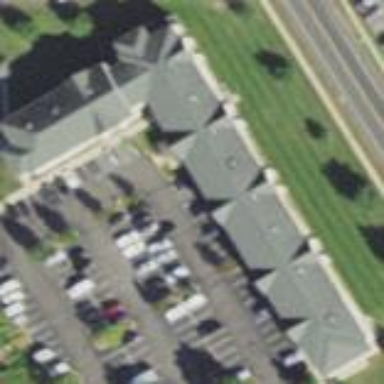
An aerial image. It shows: Hotel building.